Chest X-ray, AP view. Patient: 54 years old, sex F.
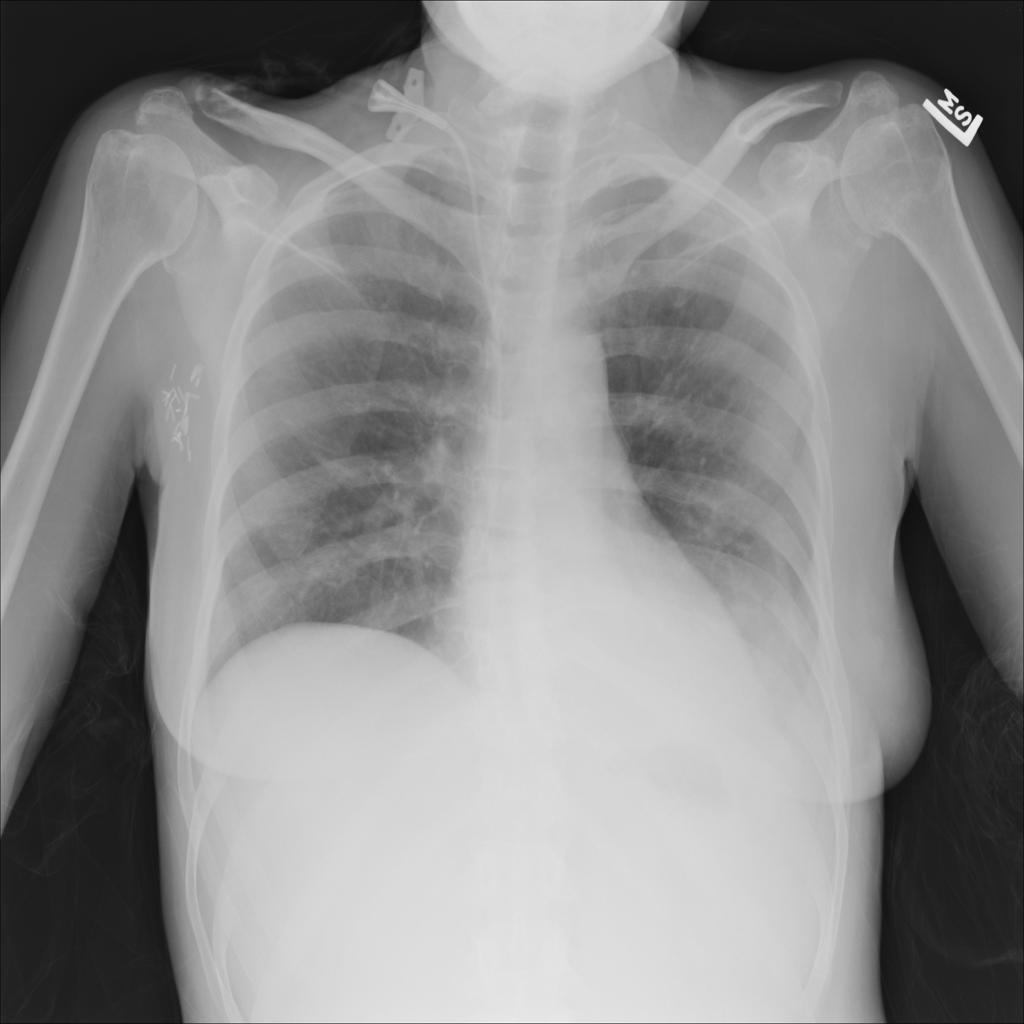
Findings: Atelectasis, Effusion